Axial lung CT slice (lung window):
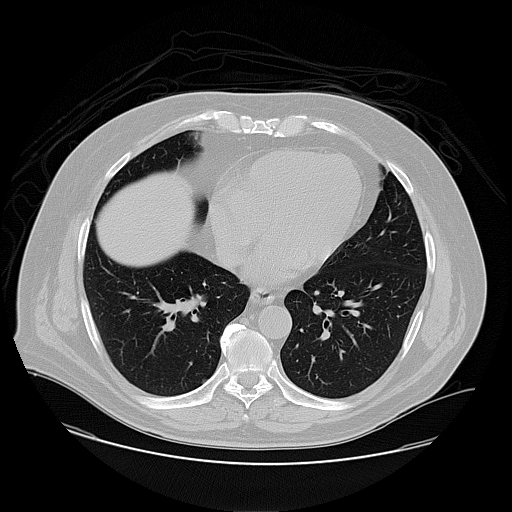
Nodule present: no